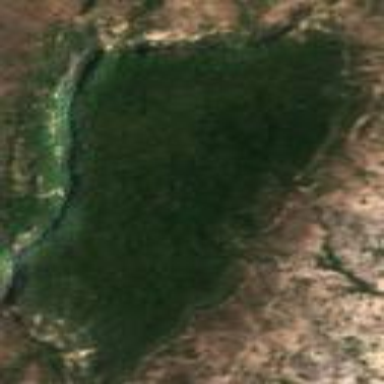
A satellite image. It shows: Mountainous area covered with dense forest.